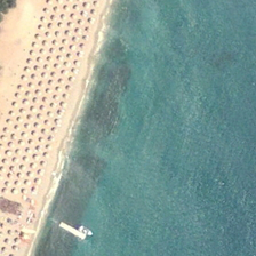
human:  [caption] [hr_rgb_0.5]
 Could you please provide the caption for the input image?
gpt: Many orderly little things on the yellow beach are located near the green ocean.

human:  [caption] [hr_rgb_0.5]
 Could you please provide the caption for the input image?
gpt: Many orderly little things on the yellow beach are close to the green sea.

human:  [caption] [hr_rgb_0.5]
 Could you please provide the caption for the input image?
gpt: the dark green trees besides the golden beach .

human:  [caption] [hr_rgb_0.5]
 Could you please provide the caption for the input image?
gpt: The waves of the sun are heading towards the golden beach.

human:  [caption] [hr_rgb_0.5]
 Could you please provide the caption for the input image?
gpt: The waves of the sun are galloping towards the golden beach.